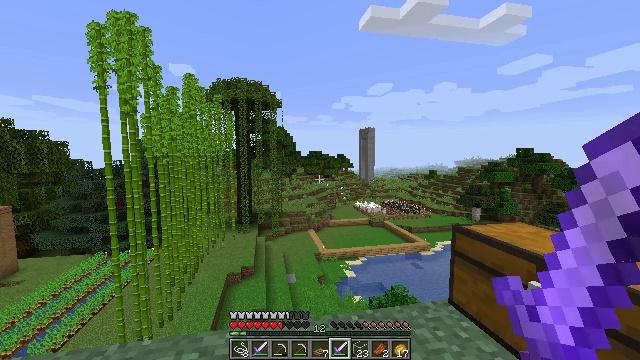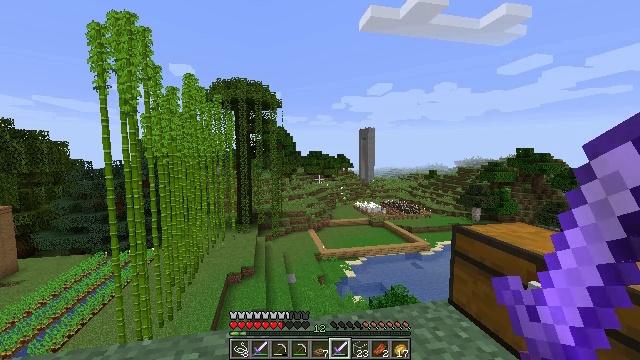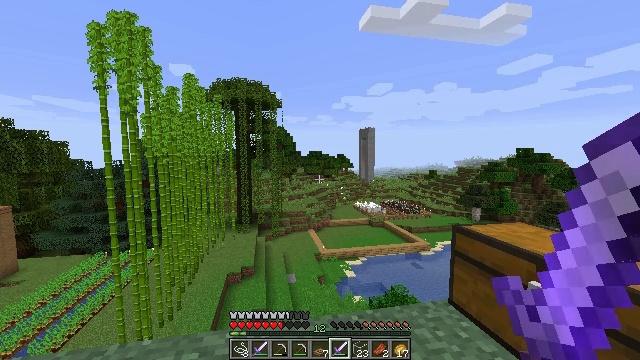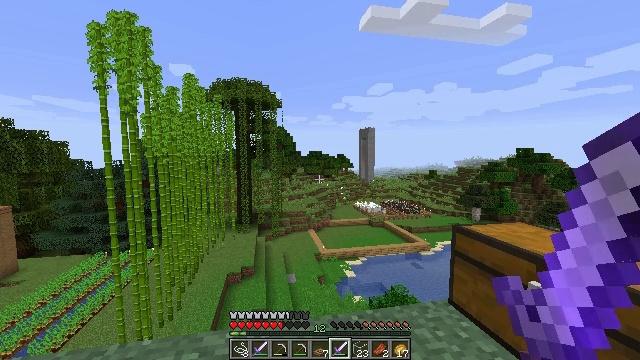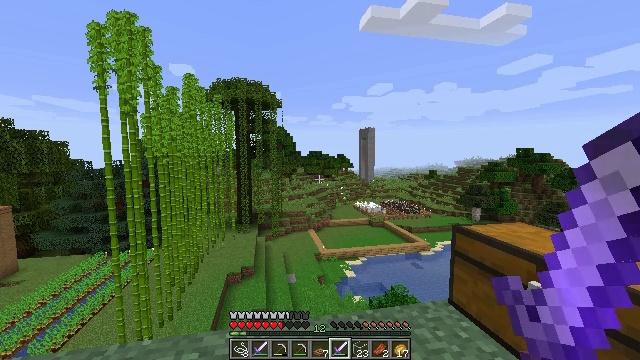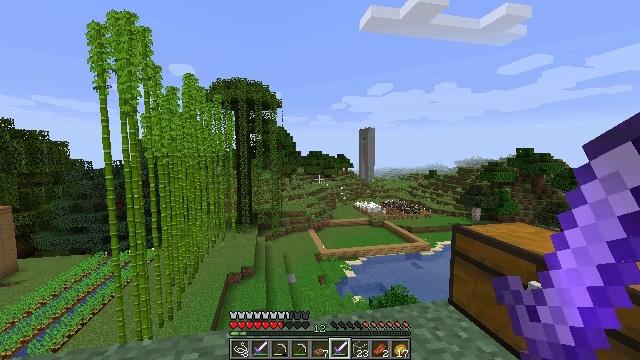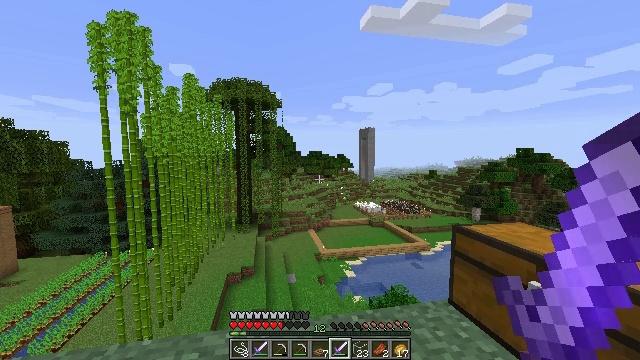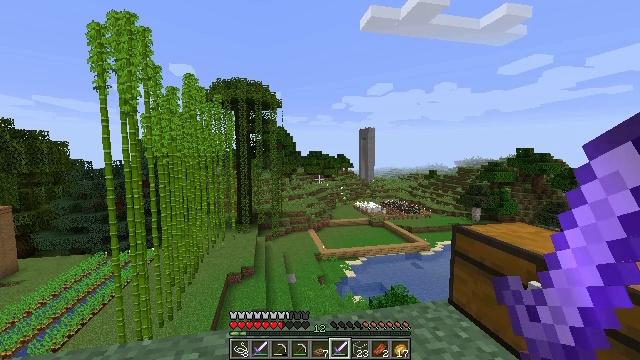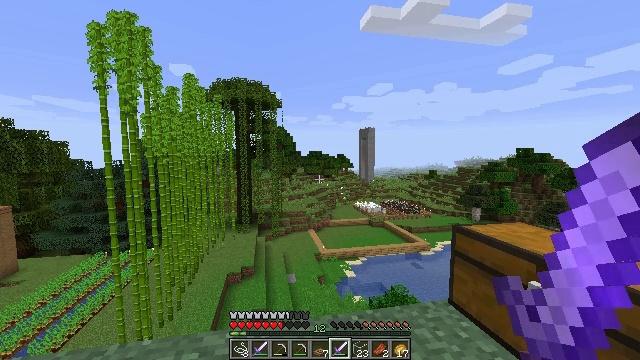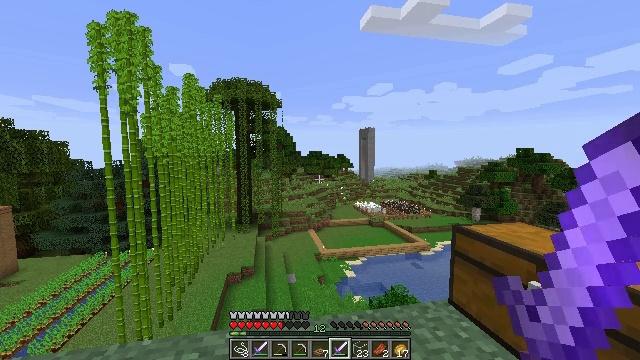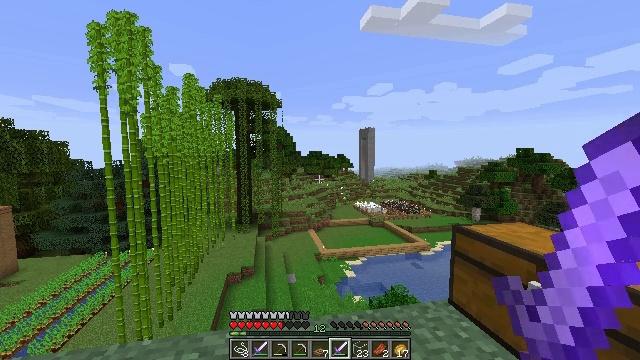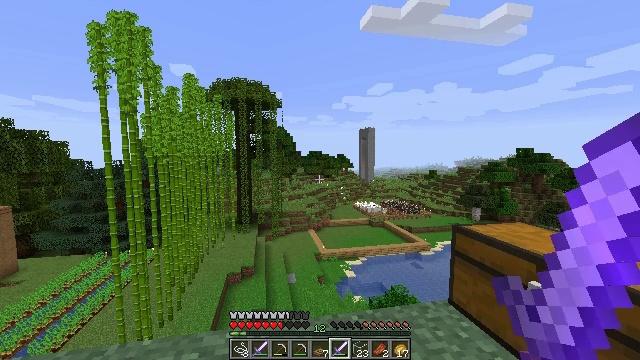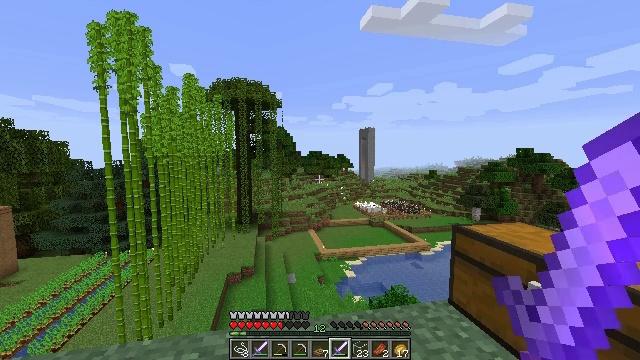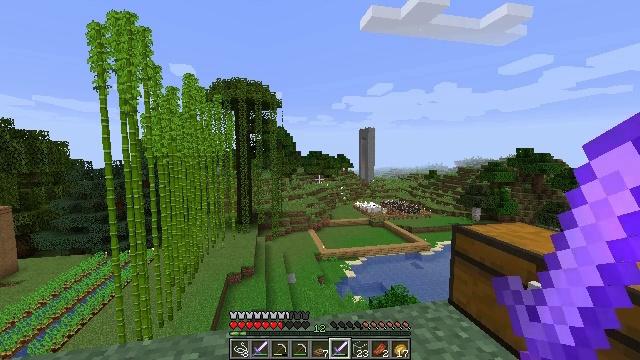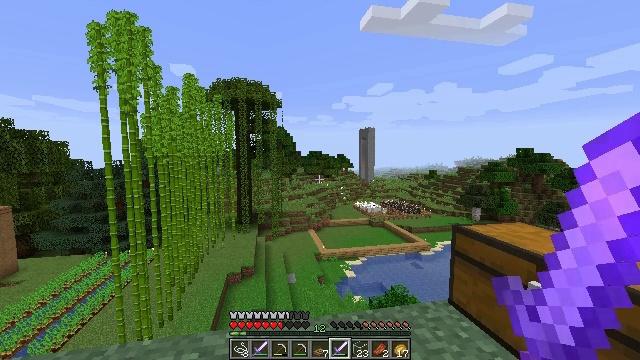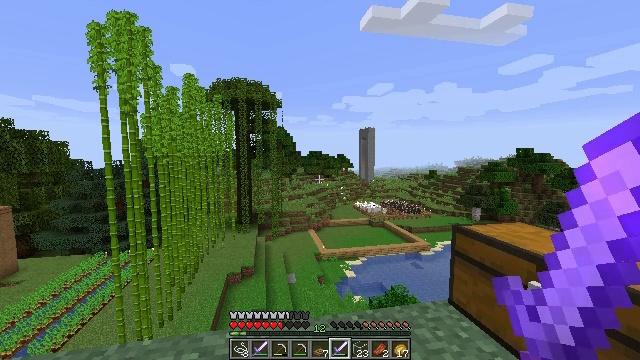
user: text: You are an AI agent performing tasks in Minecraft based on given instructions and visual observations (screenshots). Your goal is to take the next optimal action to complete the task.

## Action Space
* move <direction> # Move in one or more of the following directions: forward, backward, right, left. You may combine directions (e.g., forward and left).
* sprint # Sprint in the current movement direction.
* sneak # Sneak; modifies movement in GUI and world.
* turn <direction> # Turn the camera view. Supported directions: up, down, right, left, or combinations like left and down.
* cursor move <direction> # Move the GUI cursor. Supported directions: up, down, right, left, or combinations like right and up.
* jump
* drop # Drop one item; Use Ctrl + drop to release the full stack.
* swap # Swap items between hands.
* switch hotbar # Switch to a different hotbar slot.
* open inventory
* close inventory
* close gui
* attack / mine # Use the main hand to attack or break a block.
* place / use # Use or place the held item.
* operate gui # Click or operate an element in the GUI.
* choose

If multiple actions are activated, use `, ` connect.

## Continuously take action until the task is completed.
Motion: motion action
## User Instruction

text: Collect paper and leather to make a book.
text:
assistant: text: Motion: no_op
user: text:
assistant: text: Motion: no_op
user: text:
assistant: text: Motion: no_op
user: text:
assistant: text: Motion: no_op
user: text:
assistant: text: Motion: no_op
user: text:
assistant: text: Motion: no_op
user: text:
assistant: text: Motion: no_op
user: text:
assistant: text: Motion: no_op
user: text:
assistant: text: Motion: no_op
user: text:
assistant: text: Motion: no_op
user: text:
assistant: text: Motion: no_op
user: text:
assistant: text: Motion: no_op
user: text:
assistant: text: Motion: no_op
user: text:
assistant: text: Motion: no_op
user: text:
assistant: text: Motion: no_op
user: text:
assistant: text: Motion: no_op
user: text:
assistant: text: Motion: no_op
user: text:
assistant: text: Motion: no_op
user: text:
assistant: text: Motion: no_op
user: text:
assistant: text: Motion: no_op
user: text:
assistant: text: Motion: no_op
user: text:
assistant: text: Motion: no_op
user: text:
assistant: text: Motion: no_op
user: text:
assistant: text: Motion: no_op
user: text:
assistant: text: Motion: no_op
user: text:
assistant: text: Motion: no_op
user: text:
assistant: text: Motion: no_op
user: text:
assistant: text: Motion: no_op
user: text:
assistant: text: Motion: no_op
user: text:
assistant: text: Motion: no_op